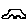
Label: car